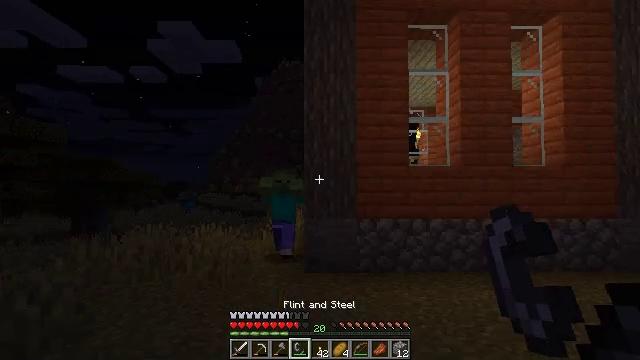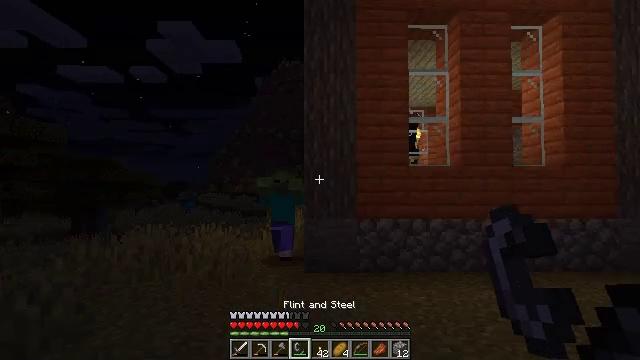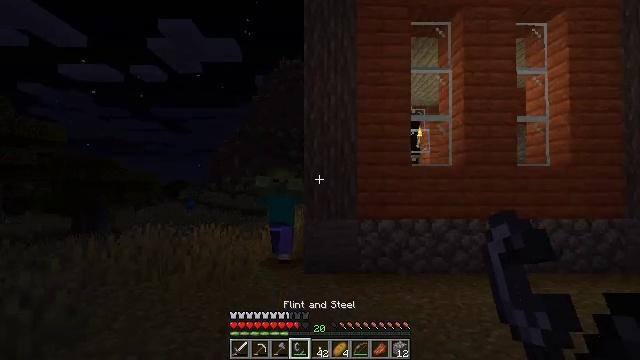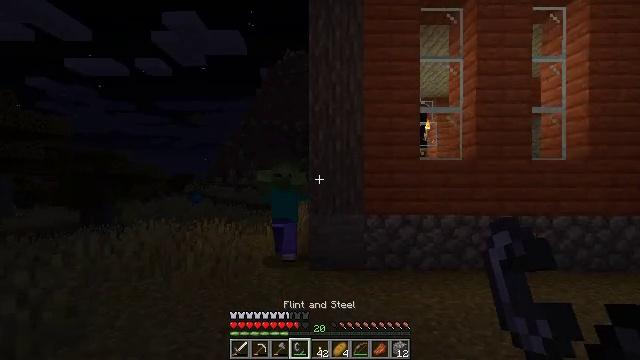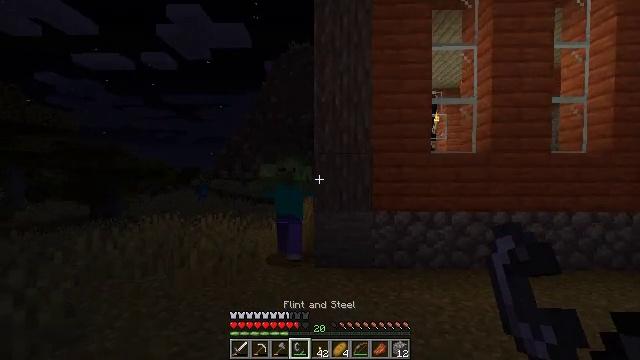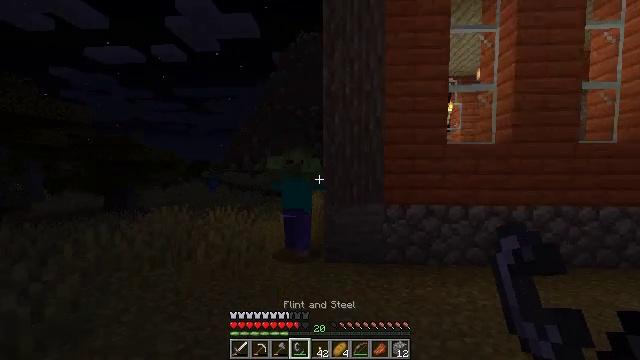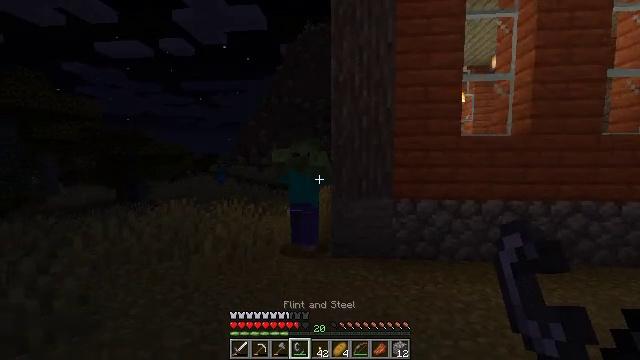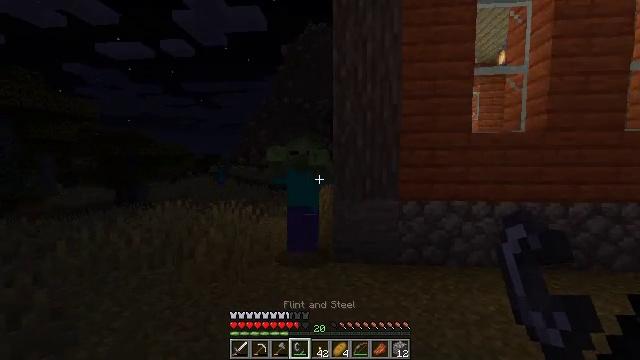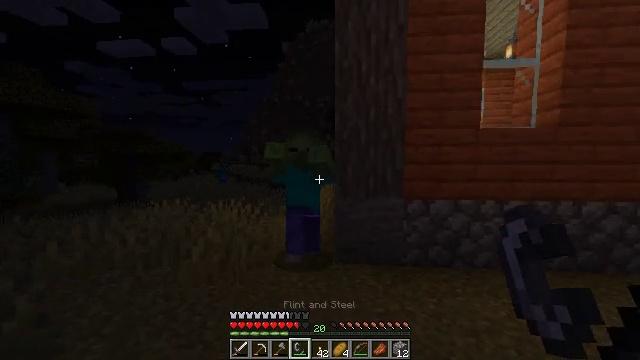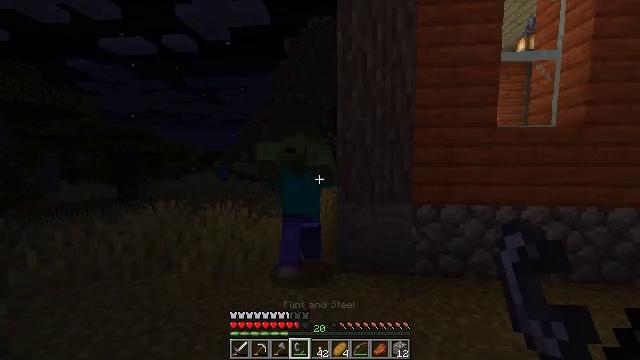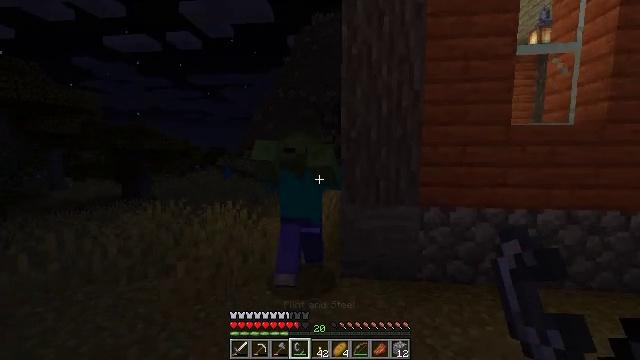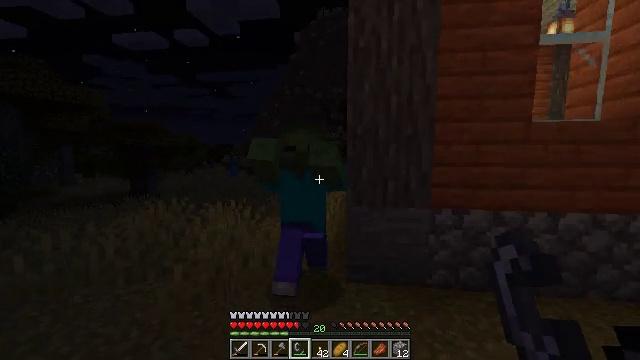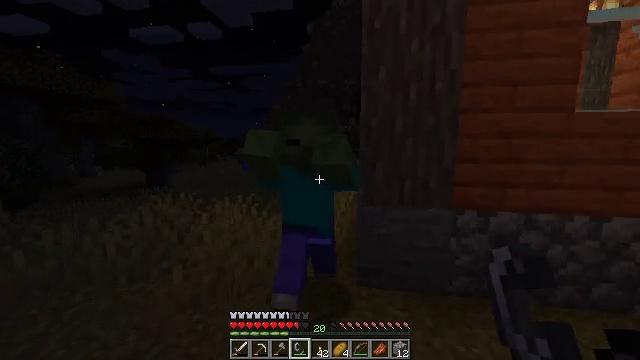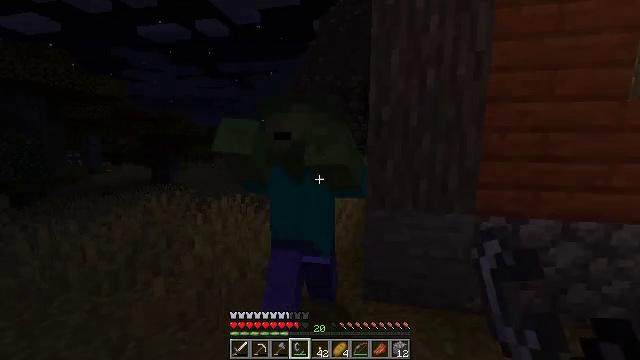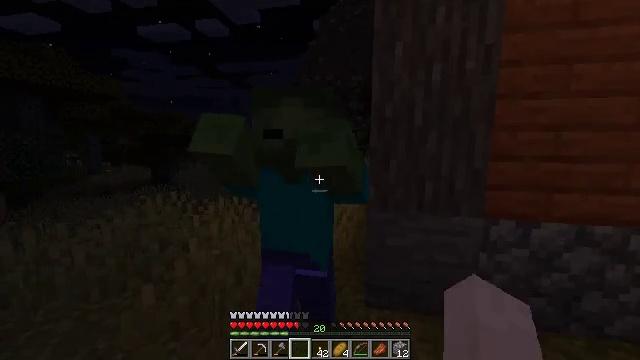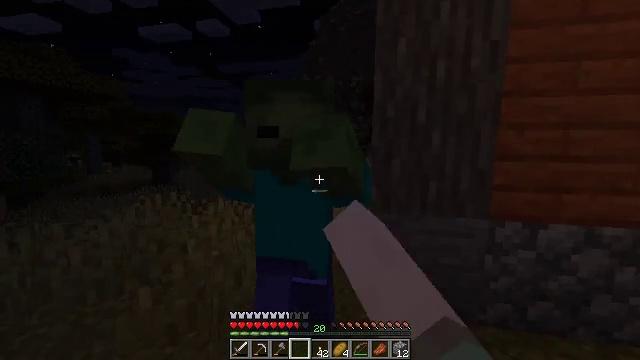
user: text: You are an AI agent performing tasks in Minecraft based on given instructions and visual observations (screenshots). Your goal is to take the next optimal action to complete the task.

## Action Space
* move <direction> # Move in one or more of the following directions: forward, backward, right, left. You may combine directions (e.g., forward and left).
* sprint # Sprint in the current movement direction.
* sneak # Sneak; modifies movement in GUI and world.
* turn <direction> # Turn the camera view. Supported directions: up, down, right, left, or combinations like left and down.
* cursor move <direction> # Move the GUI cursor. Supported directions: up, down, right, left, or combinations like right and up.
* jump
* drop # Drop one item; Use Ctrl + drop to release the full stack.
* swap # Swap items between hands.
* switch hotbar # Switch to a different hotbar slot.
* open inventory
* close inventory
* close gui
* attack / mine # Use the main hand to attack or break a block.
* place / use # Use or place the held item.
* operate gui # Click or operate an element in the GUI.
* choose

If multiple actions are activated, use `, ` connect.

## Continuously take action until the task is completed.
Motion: motion action
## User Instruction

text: Remove a flint and steel from the inventory.
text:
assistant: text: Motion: no_op
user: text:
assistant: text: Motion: move forward
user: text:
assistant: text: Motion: move forward, turn left and down
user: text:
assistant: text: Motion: move forward, turn left and down
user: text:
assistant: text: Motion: move forward, turn left and down
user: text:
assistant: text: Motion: move forward, turn left and down
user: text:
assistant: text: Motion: move forward
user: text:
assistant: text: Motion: move forward
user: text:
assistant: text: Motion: move forward
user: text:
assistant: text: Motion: move forward
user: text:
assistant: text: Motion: move forward, turn left
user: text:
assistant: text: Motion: move forward, turn left and down
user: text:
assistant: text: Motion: move forward, turn left
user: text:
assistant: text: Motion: drop
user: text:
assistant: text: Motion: attack / mine, drop
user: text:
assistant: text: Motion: move back, turn left, attack / mine, drop
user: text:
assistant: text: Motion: move back, turn right and down, attack / mine
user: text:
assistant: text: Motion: move back, attack / mine
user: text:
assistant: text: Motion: move back, attack / mine
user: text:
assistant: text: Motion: attack / mine